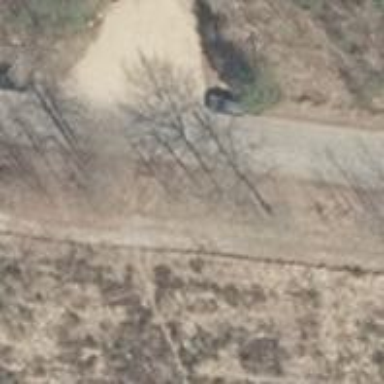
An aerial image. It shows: Unclassified road.